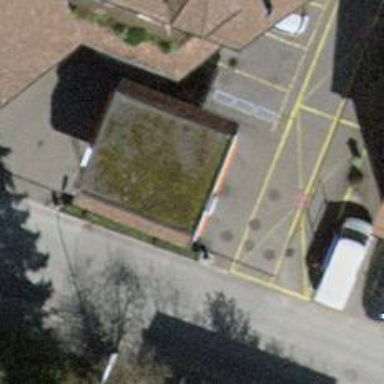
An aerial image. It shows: Fuel station.